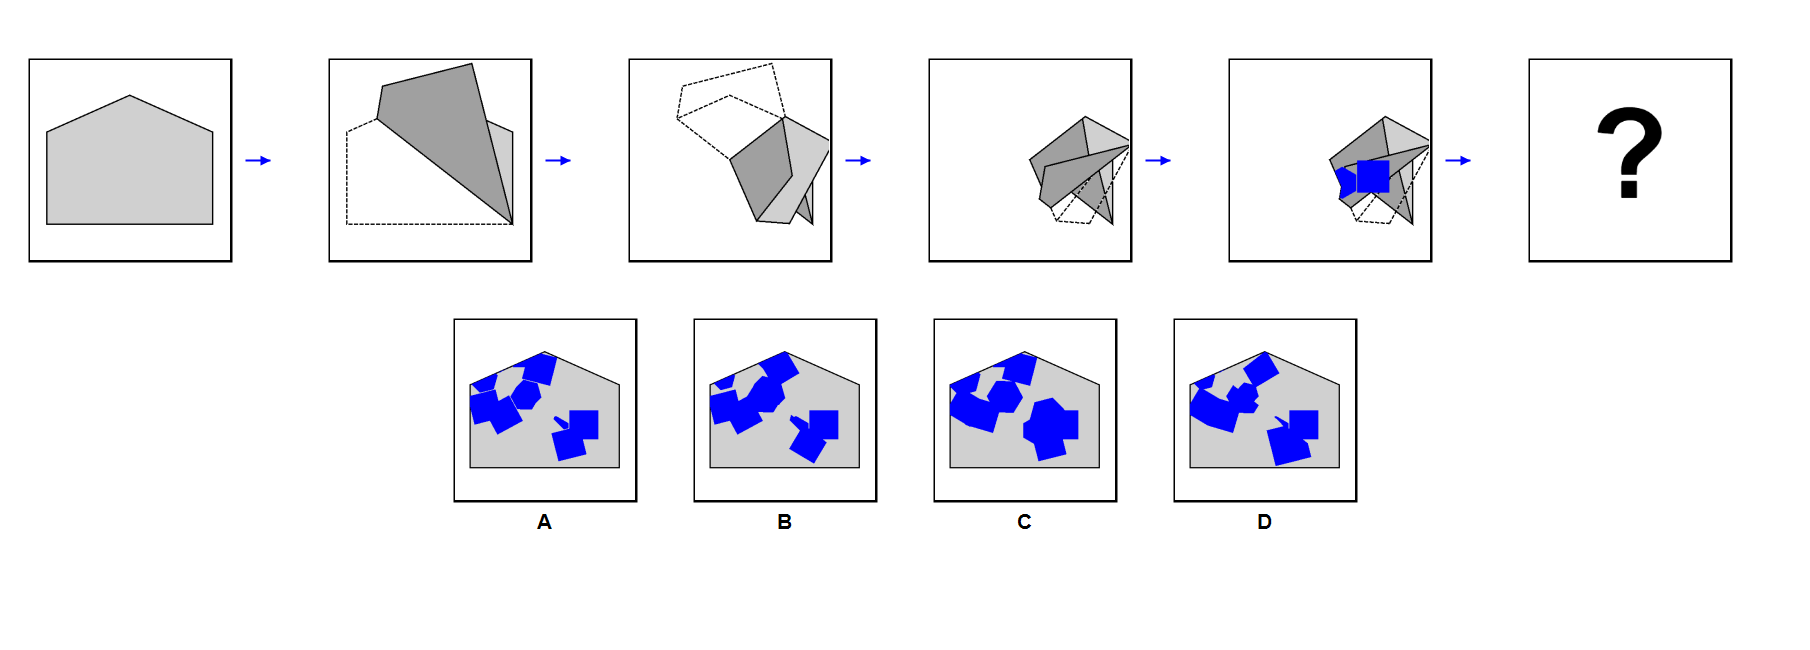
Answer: A